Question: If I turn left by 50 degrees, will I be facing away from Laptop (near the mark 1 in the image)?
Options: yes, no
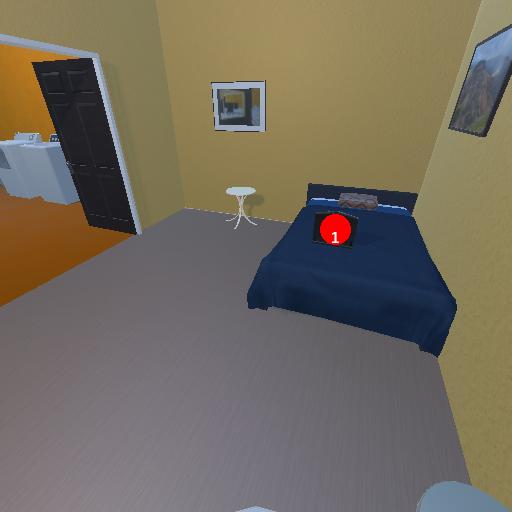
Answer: yes